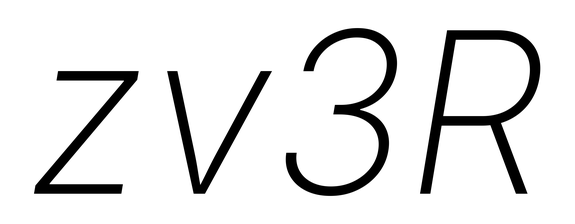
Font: Inter-Italic_ExtraLight_Italic